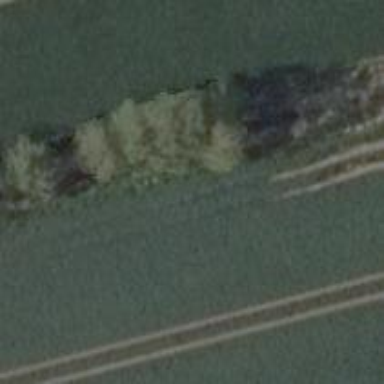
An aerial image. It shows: Row of deciduous broadleaved trees.